Field crop: maize
Growth stage: 2
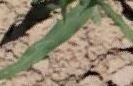
Species: maize